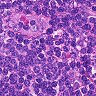
Metastatic tissue present: no